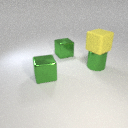
large green metal cylinder behind large green metal cube